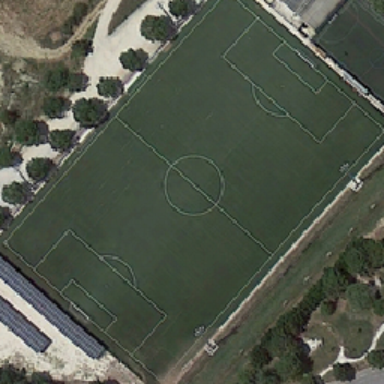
There is a grey roof house next to the stadium .